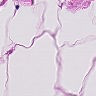
Metastatic tissue present: no